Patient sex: M
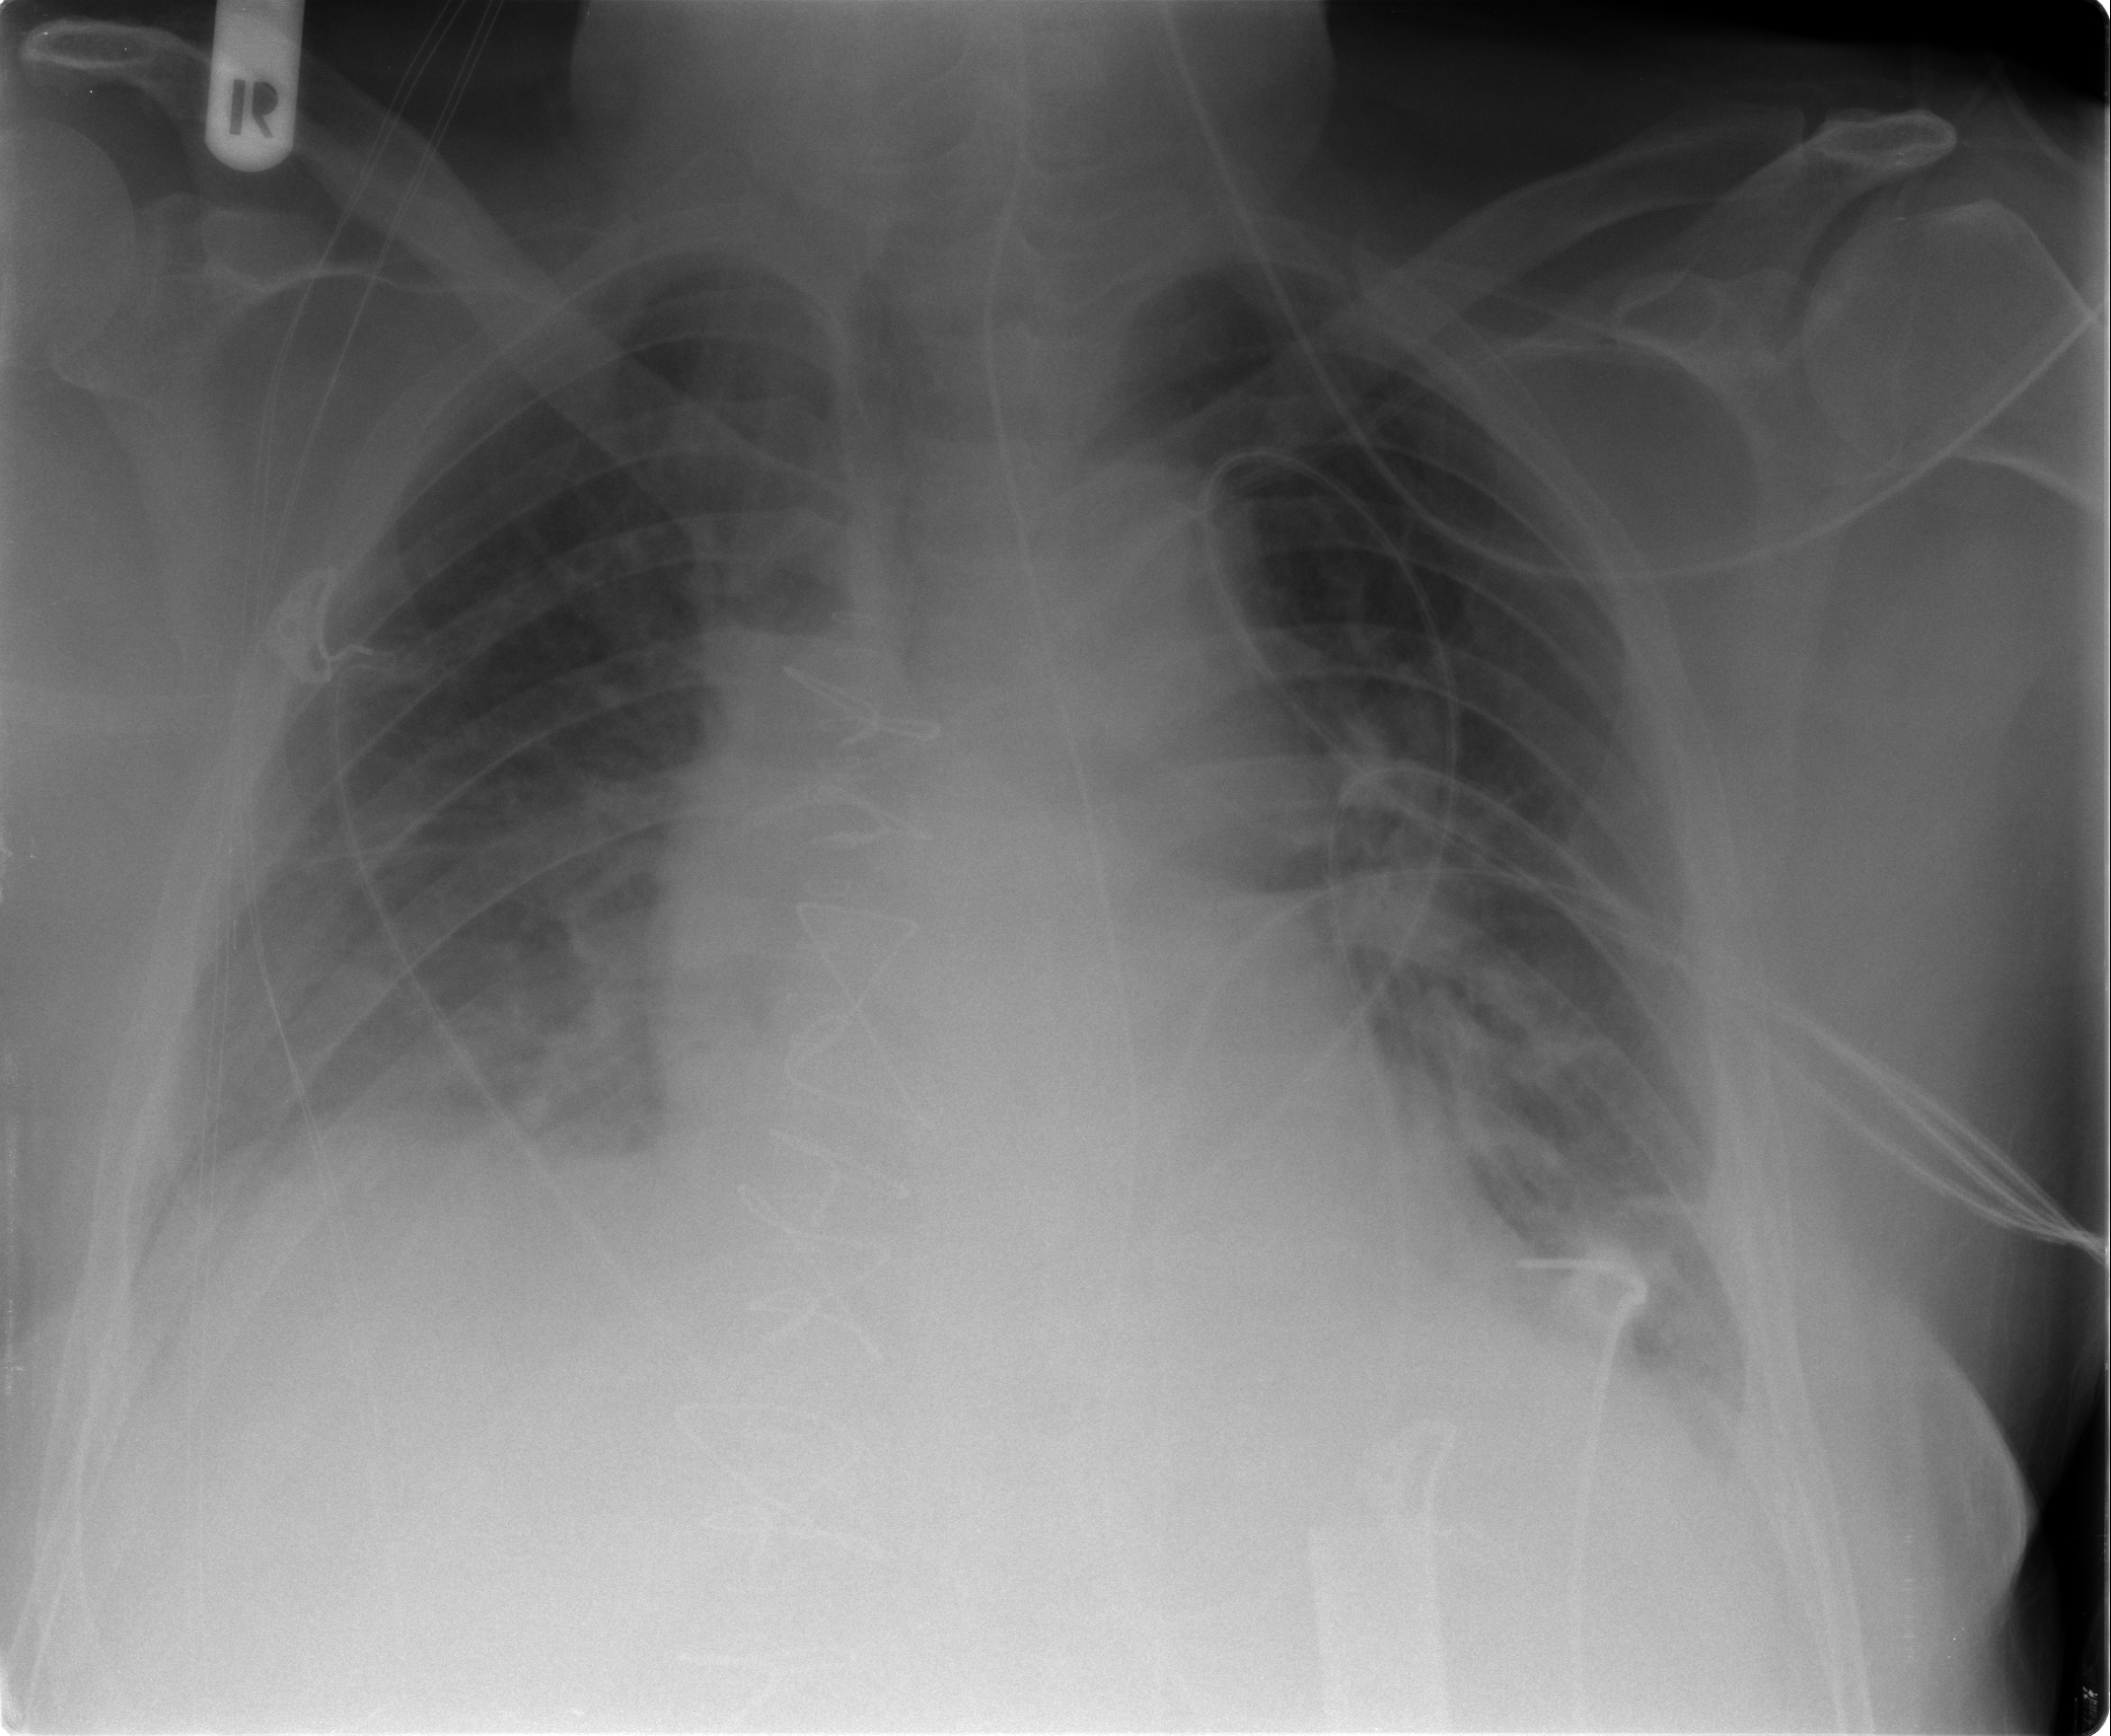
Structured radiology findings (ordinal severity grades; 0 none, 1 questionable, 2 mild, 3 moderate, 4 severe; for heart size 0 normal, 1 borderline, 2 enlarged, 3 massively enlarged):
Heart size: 1
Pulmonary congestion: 2
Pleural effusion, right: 2
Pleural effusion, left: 2
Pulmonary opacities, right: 0
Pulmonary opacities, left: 1
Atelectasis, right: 2
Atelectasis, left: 0